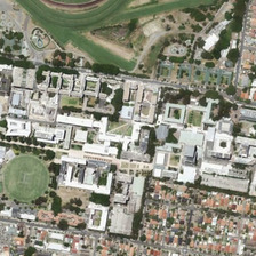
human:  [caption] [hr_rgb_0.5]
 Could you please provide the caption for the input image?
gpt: There are many white roofs in the building.

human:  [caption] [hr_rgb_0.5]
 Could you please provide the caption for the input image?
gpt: It has 4% of the playground and some green grass.

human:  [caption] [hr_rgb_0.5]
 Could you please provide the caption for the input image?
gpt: There are many white roofed houses in a building area.

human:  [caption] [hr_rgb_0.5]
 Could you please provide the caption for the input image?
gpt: It has some green grass and 4% playground.

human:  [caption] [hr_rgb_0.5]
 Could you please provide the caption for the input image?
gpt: a building area has many houses with white roof.